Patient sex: F
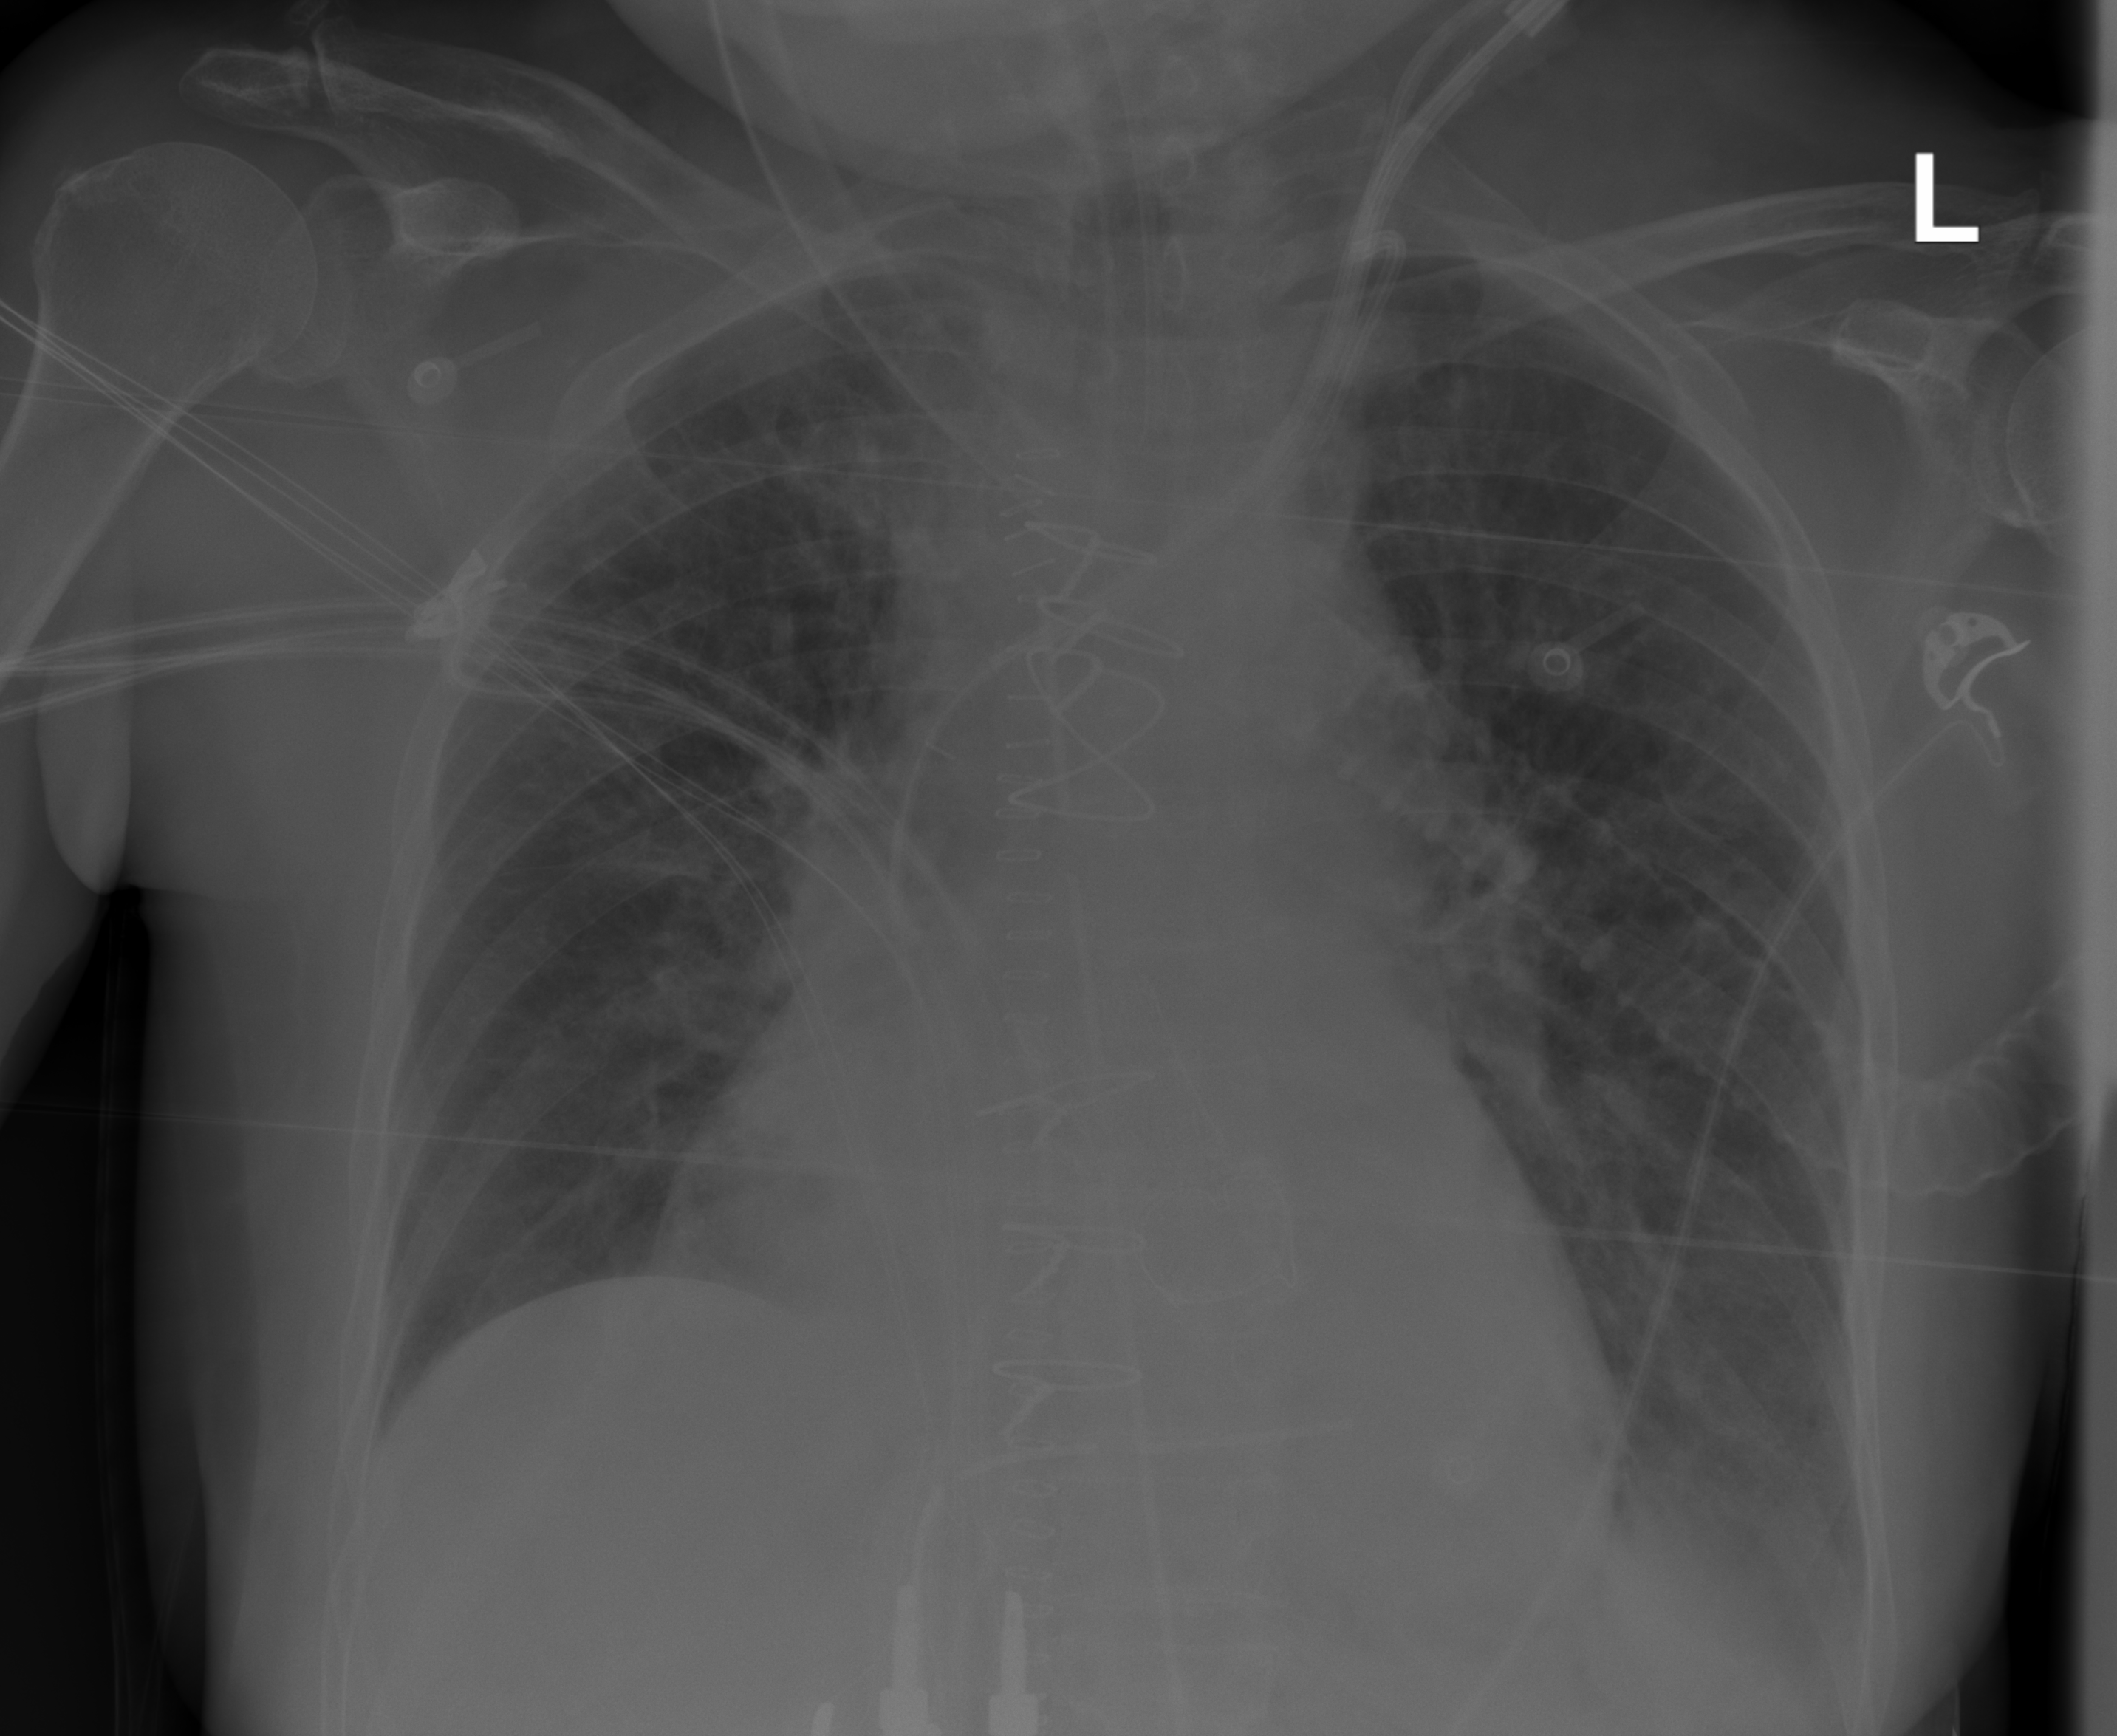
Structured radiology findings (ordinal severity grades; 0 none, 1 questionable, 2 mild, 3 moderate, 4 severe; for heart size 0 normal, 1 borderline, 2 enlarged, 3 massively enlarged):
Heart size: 0
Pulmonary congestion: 1
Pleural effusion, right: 0
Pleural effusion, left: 2
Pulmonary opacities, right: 0
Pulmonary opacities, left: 0
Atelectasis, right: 0
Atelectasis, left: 2